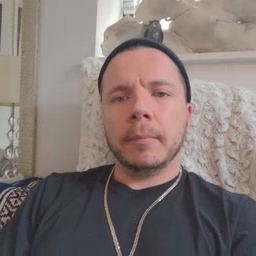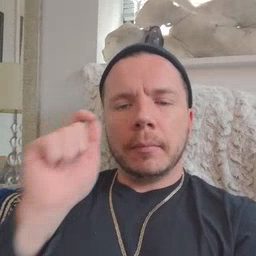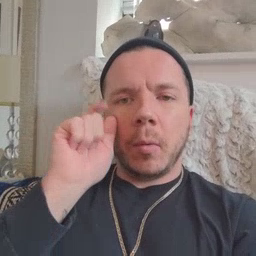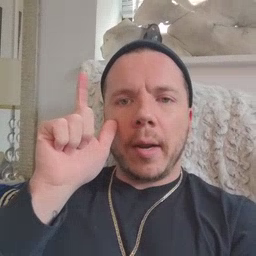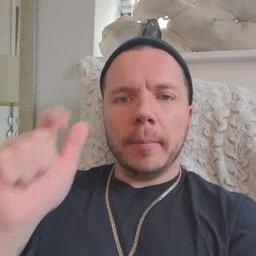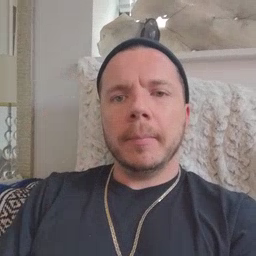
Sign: awake